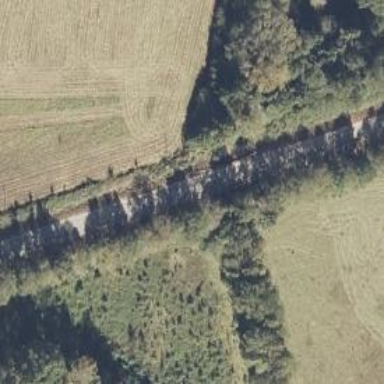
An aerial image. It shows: Culvert tunnel.